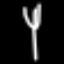
Label: fork